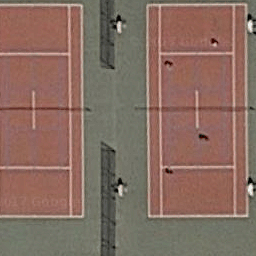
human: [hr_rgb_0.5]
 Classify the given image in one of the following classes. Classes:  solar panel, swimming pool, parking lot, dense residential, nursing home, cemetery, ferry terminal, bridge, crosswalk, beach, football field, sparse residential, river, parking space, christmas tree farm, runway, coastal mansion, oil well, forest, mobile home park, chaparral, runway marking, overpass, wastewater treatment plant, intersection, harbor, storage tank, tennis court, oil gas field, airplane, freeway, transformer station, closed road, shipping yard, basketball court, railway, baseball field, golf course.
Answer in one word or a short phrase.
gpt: tennis court